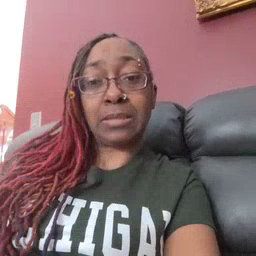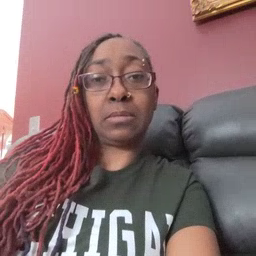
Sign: snack